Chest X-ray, PA view. Patient: 47 years old, sex F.
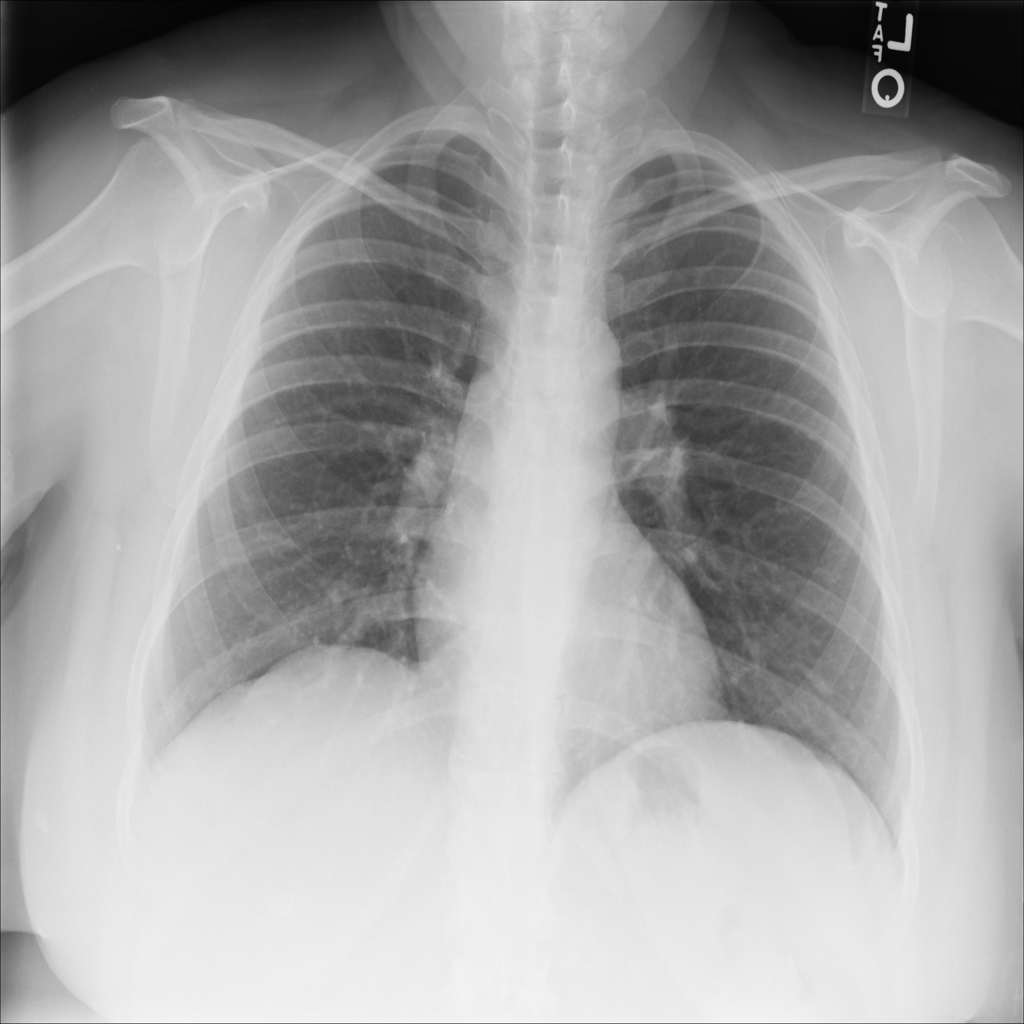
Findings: No Finding